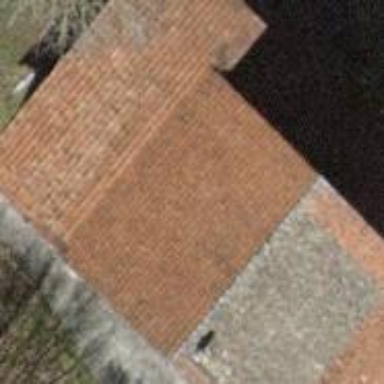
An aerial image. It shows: Barn.